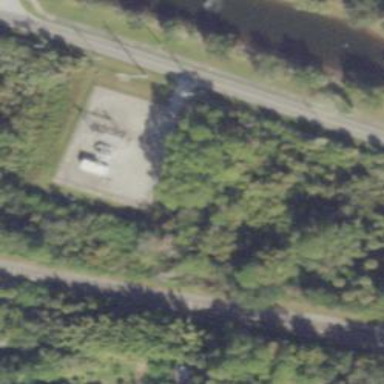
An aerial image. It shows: Outdoor distribution substation.